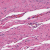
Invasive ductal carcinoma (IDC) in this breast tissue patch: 0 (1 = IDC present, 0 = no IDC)